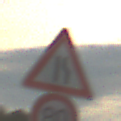
Verkehrszeichen: EinseitigVerengteFahrbahnRechts
Zusatzzeichen unten: Geschwindigkeit80
Umgebung: Outdoor, RoadRail
Tageszeit: SunriseSunset
Wetter: PartlyCloudy
Licht: Natural
Jahreszeit: NotSpecified
Kontrast: LowContrast